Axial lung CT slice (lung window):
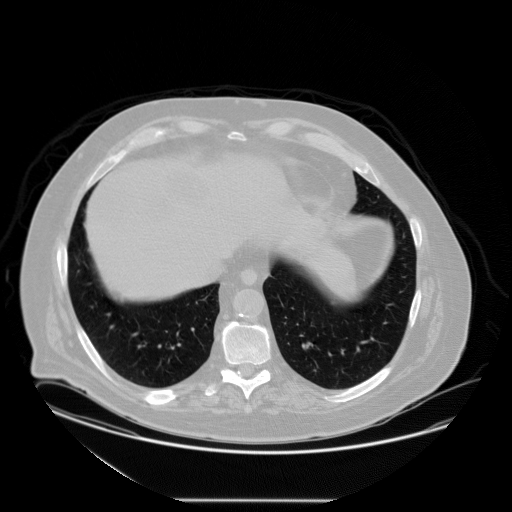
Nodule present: no